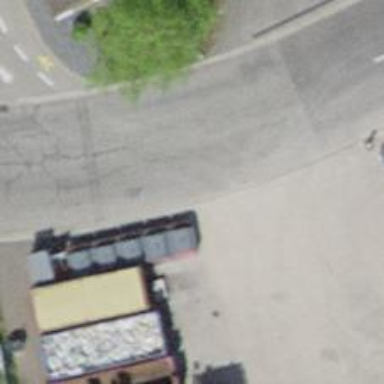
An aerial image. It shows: Recycling container for recycling.